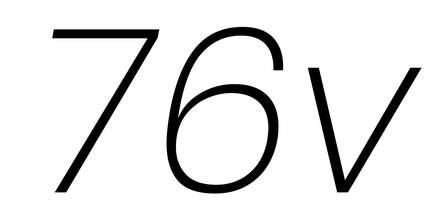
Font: Poppins-ExtraLightItalic